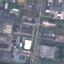
Label: Industrial